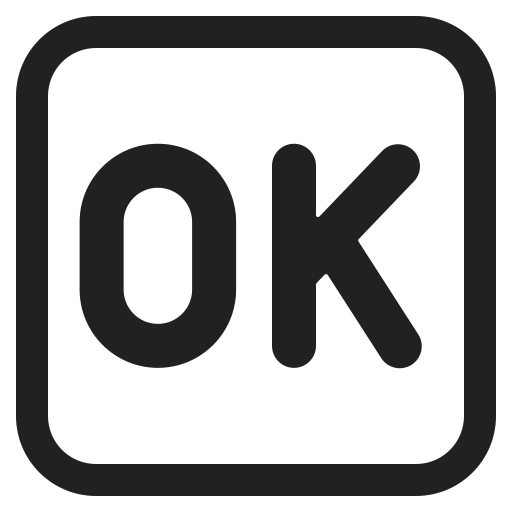
ok button high contrast